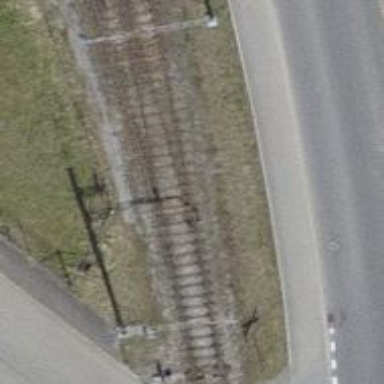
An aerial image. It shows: Railway switch.